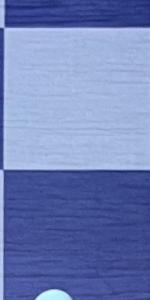
Label: Empty